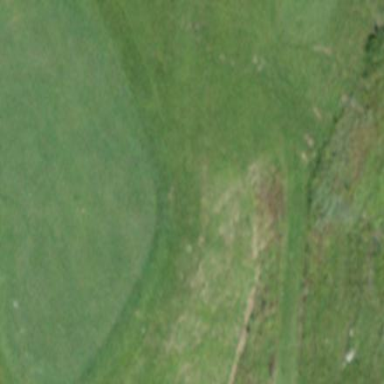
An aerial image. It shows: Golf green.